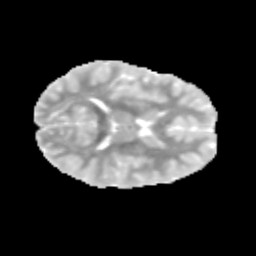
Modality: MD
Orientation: axial
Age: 9
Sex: female
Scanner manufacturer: siemens
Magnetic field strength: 3 T
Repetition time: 3.8 s
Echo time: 0.07 s